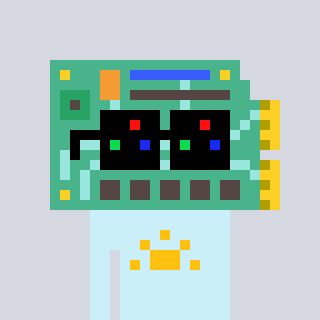
a pixel art character with square black sunglasses, a chipboard-shaped head and a cold-colored body on a cool background